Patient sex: M
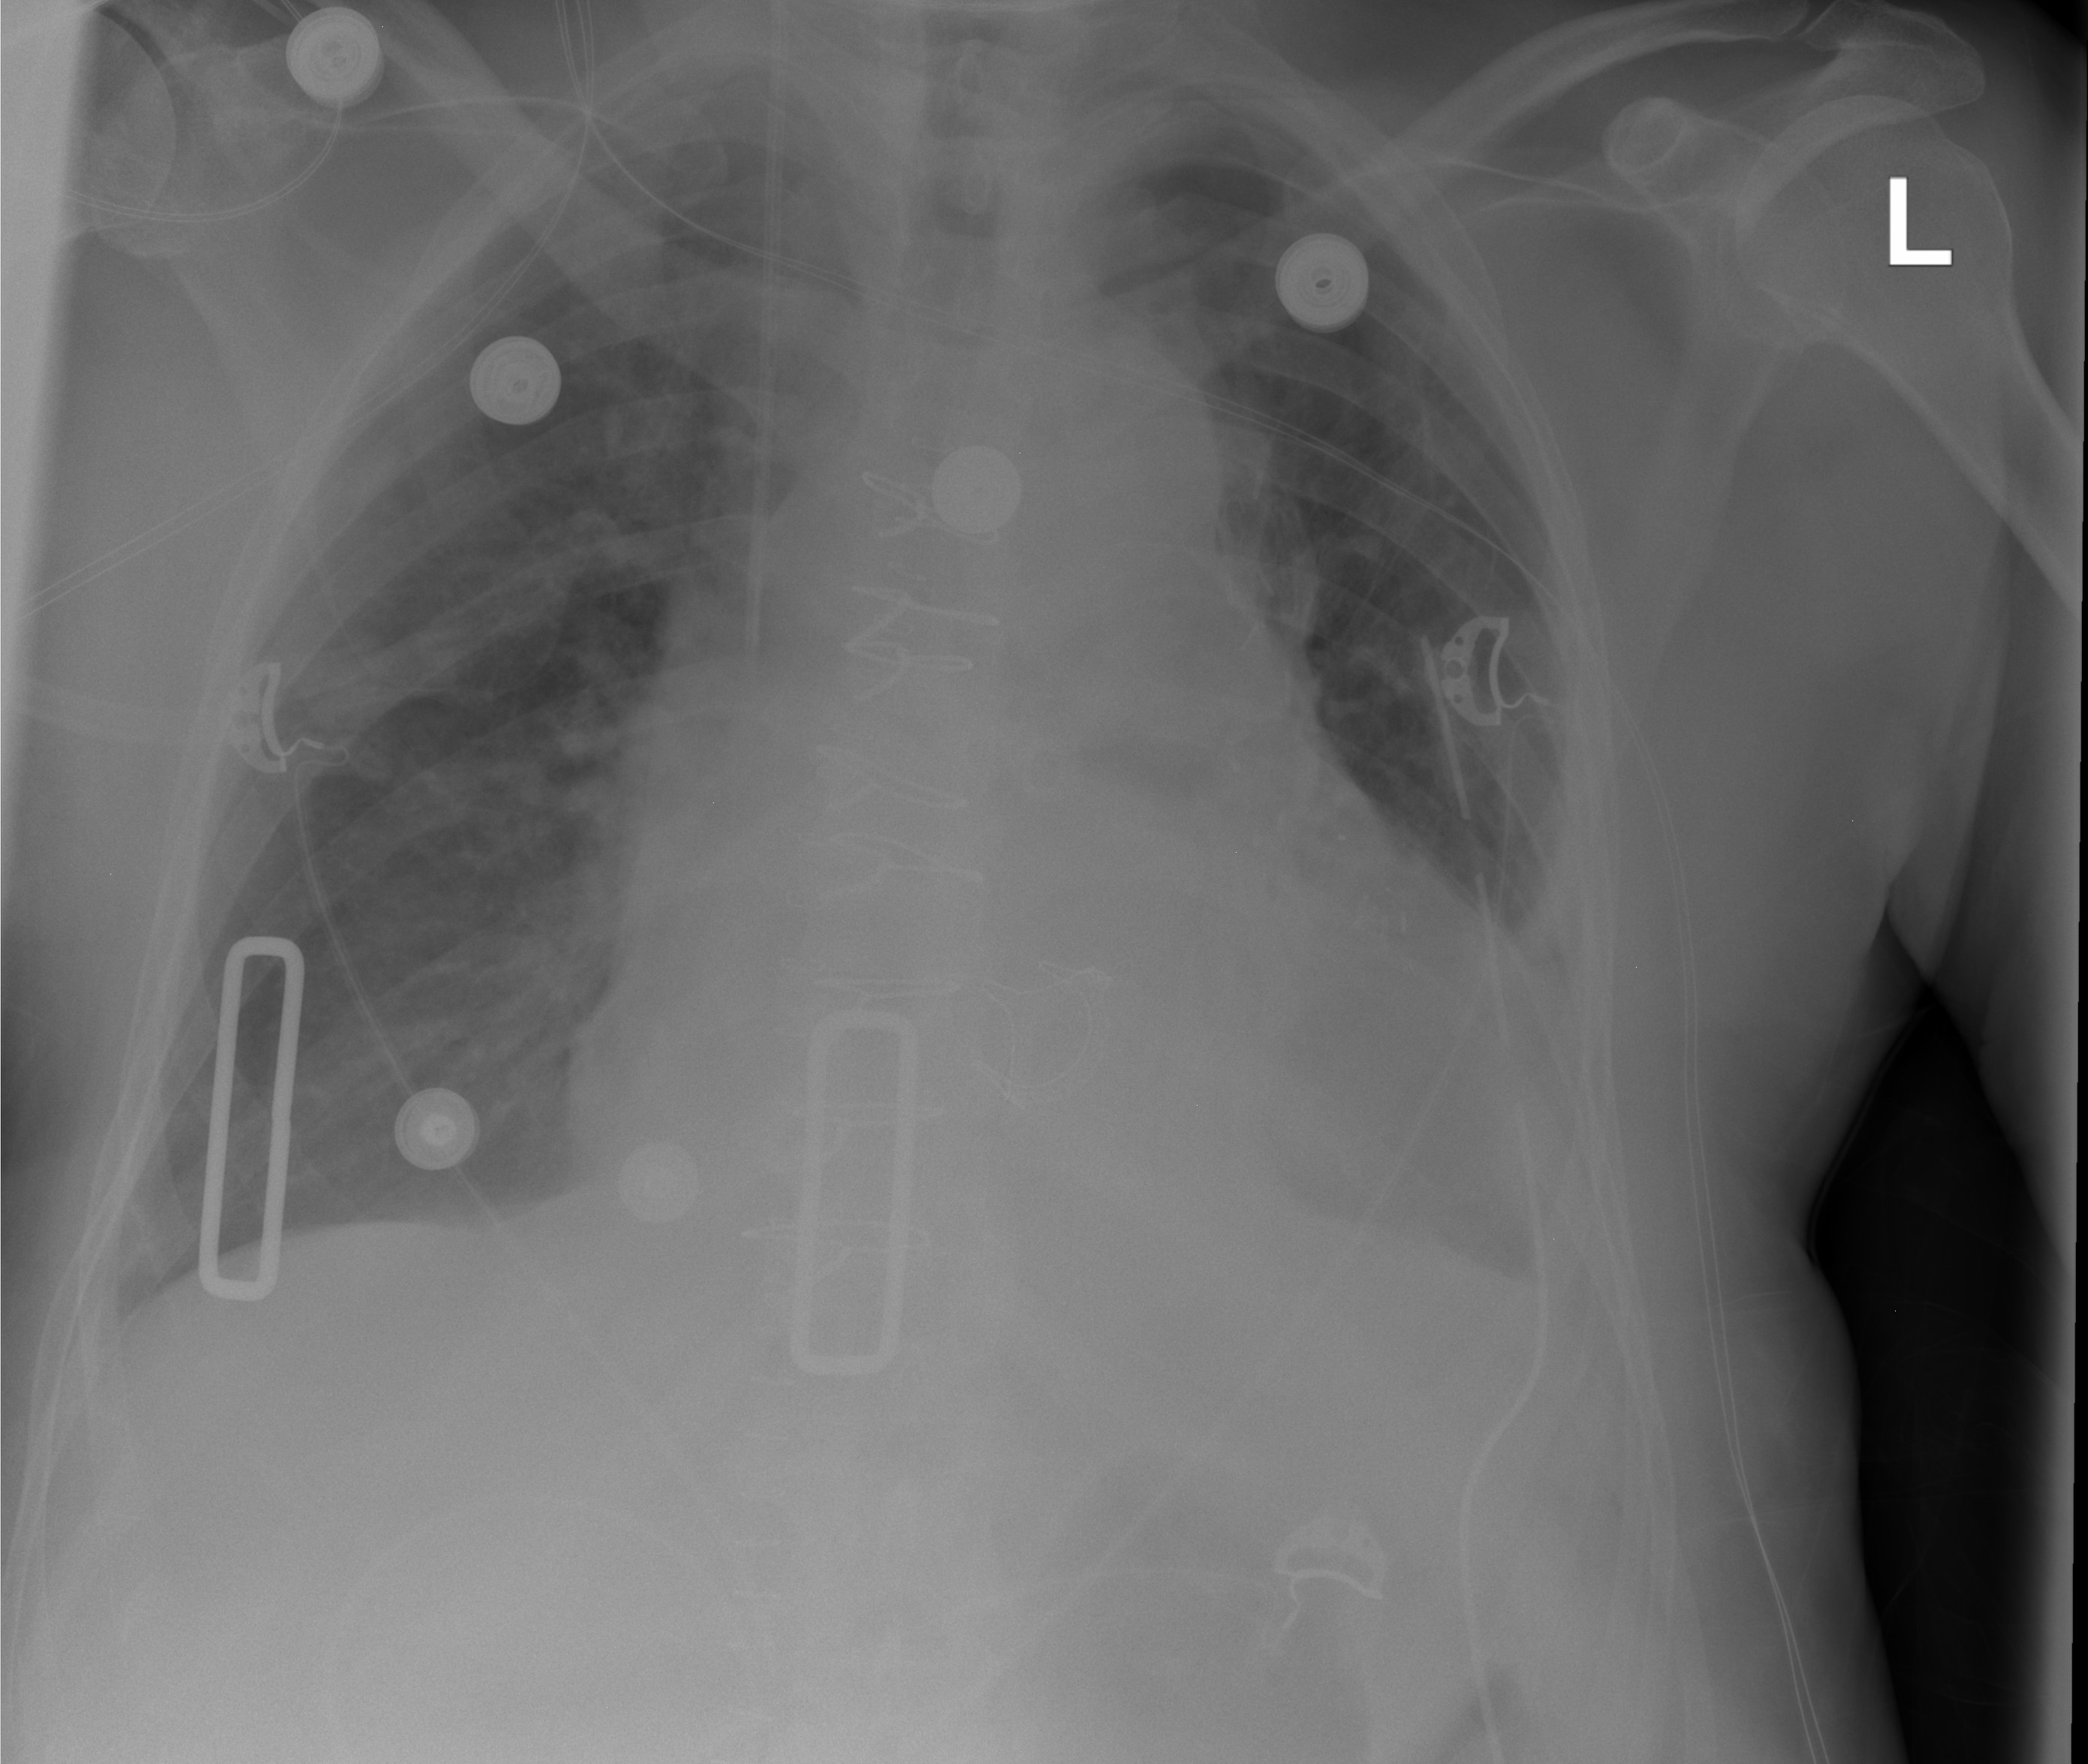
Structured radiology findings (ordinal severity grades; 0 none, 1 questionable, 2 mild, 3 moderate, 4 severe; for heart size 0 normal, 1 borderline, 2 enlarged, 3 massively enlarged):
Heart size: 2
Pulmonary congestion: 2
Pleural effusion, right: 0
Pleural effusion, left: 2
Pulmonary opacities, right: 0
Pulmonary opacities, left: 0
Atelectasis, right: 0
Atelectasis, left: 2